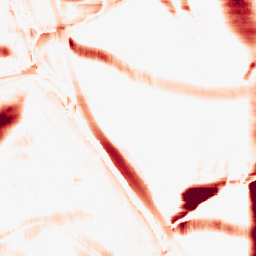
Category: morphological
Decomposition family: morphological_rect
Decomposition parameters: operation: opening
width: 50
height: 20
Upsampling method: regularized
Upsampling parameters: scale: 4
lambda_reg: 0.001
Upsampling scale: 4